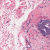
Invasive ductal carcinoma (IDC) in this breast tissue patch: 0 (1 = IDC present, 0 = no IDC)